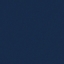
Land use / land cover: SeaLake